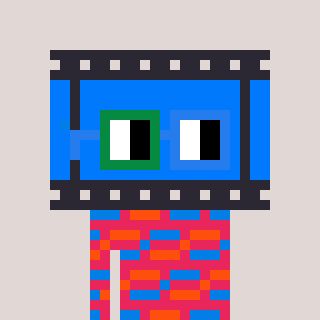
a pixel art character with square green and blue glasses, a film strip-shaped head and a redpinkish-colored body on a warm background